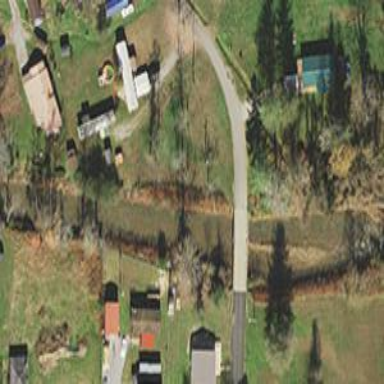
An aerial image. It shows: Residential road with bridge.